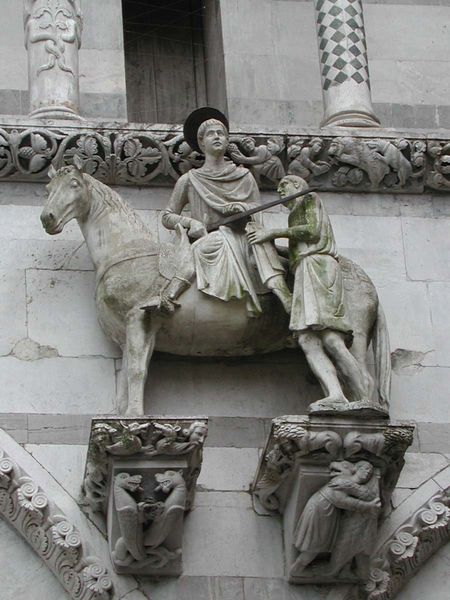
Titel: Westfassade
Standort: Lucca, S. Martino (EU - I)
Schlagwörter: mann, säulen, blick, stehen, stein, gewand, esel, pferd, reiter, skulptur, relief, schwert, römer, aureole, römisch, standbild, martin, heiliger martin, st. martin, n, pferd reiter diener skultur sockel säulen, fassenfigur, kampferplatten